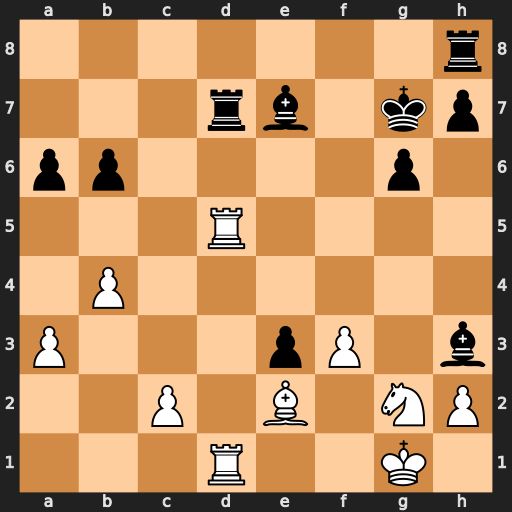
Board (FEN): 7r/3rb1kp/pp4p1/3R4/1P6/P3pP1b/2P1B1NP/3R2K1
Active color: w
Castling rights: -
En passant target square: -
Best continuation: Rxd7 Bxd7 Rxd7